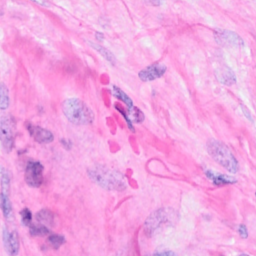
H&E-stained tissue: Breast